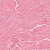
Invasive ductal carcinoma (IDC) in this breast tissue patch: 0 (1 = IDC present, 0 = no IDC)